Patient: sex M, age 77
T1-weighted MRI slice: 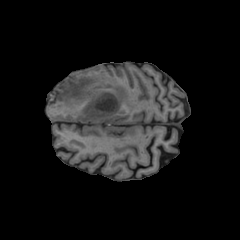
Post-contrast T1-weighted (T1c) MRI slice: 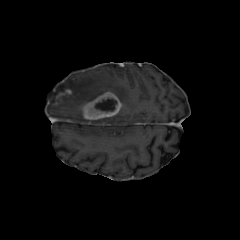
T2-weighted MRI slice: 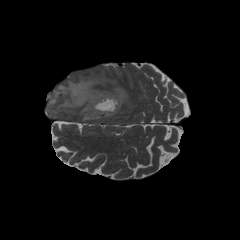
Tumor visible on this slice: yes
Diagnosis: Glioblastoma, IDH-wildtype
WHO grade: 4